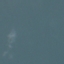
Land use / land cover: SeaLake